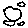
Label: cloud